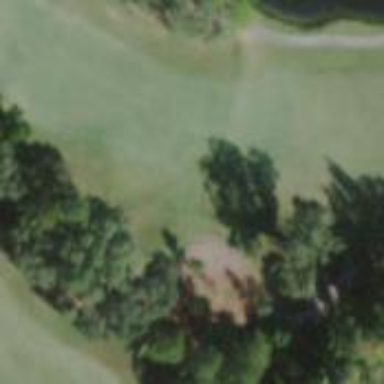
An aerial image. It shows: Golf fairway in the image.